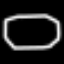
Label: octagon